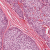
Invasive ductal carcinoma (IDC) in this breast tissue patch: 0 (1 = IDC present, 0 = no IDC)